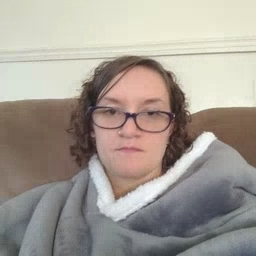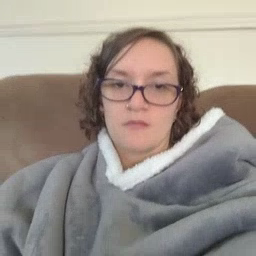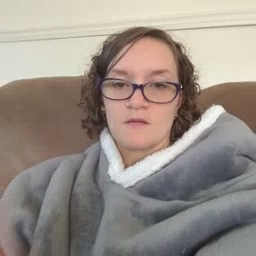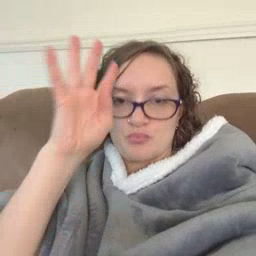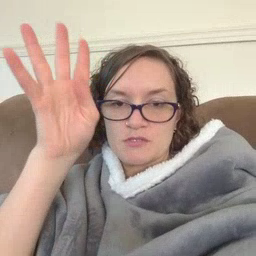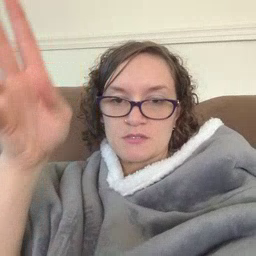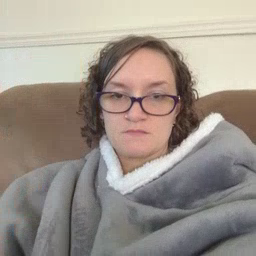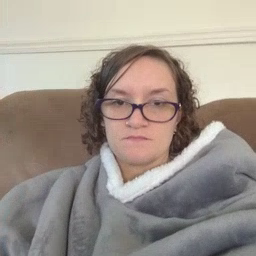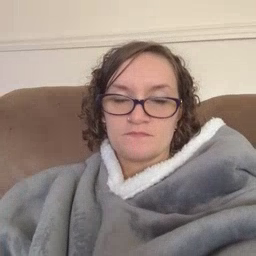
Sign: pretend